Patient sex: M
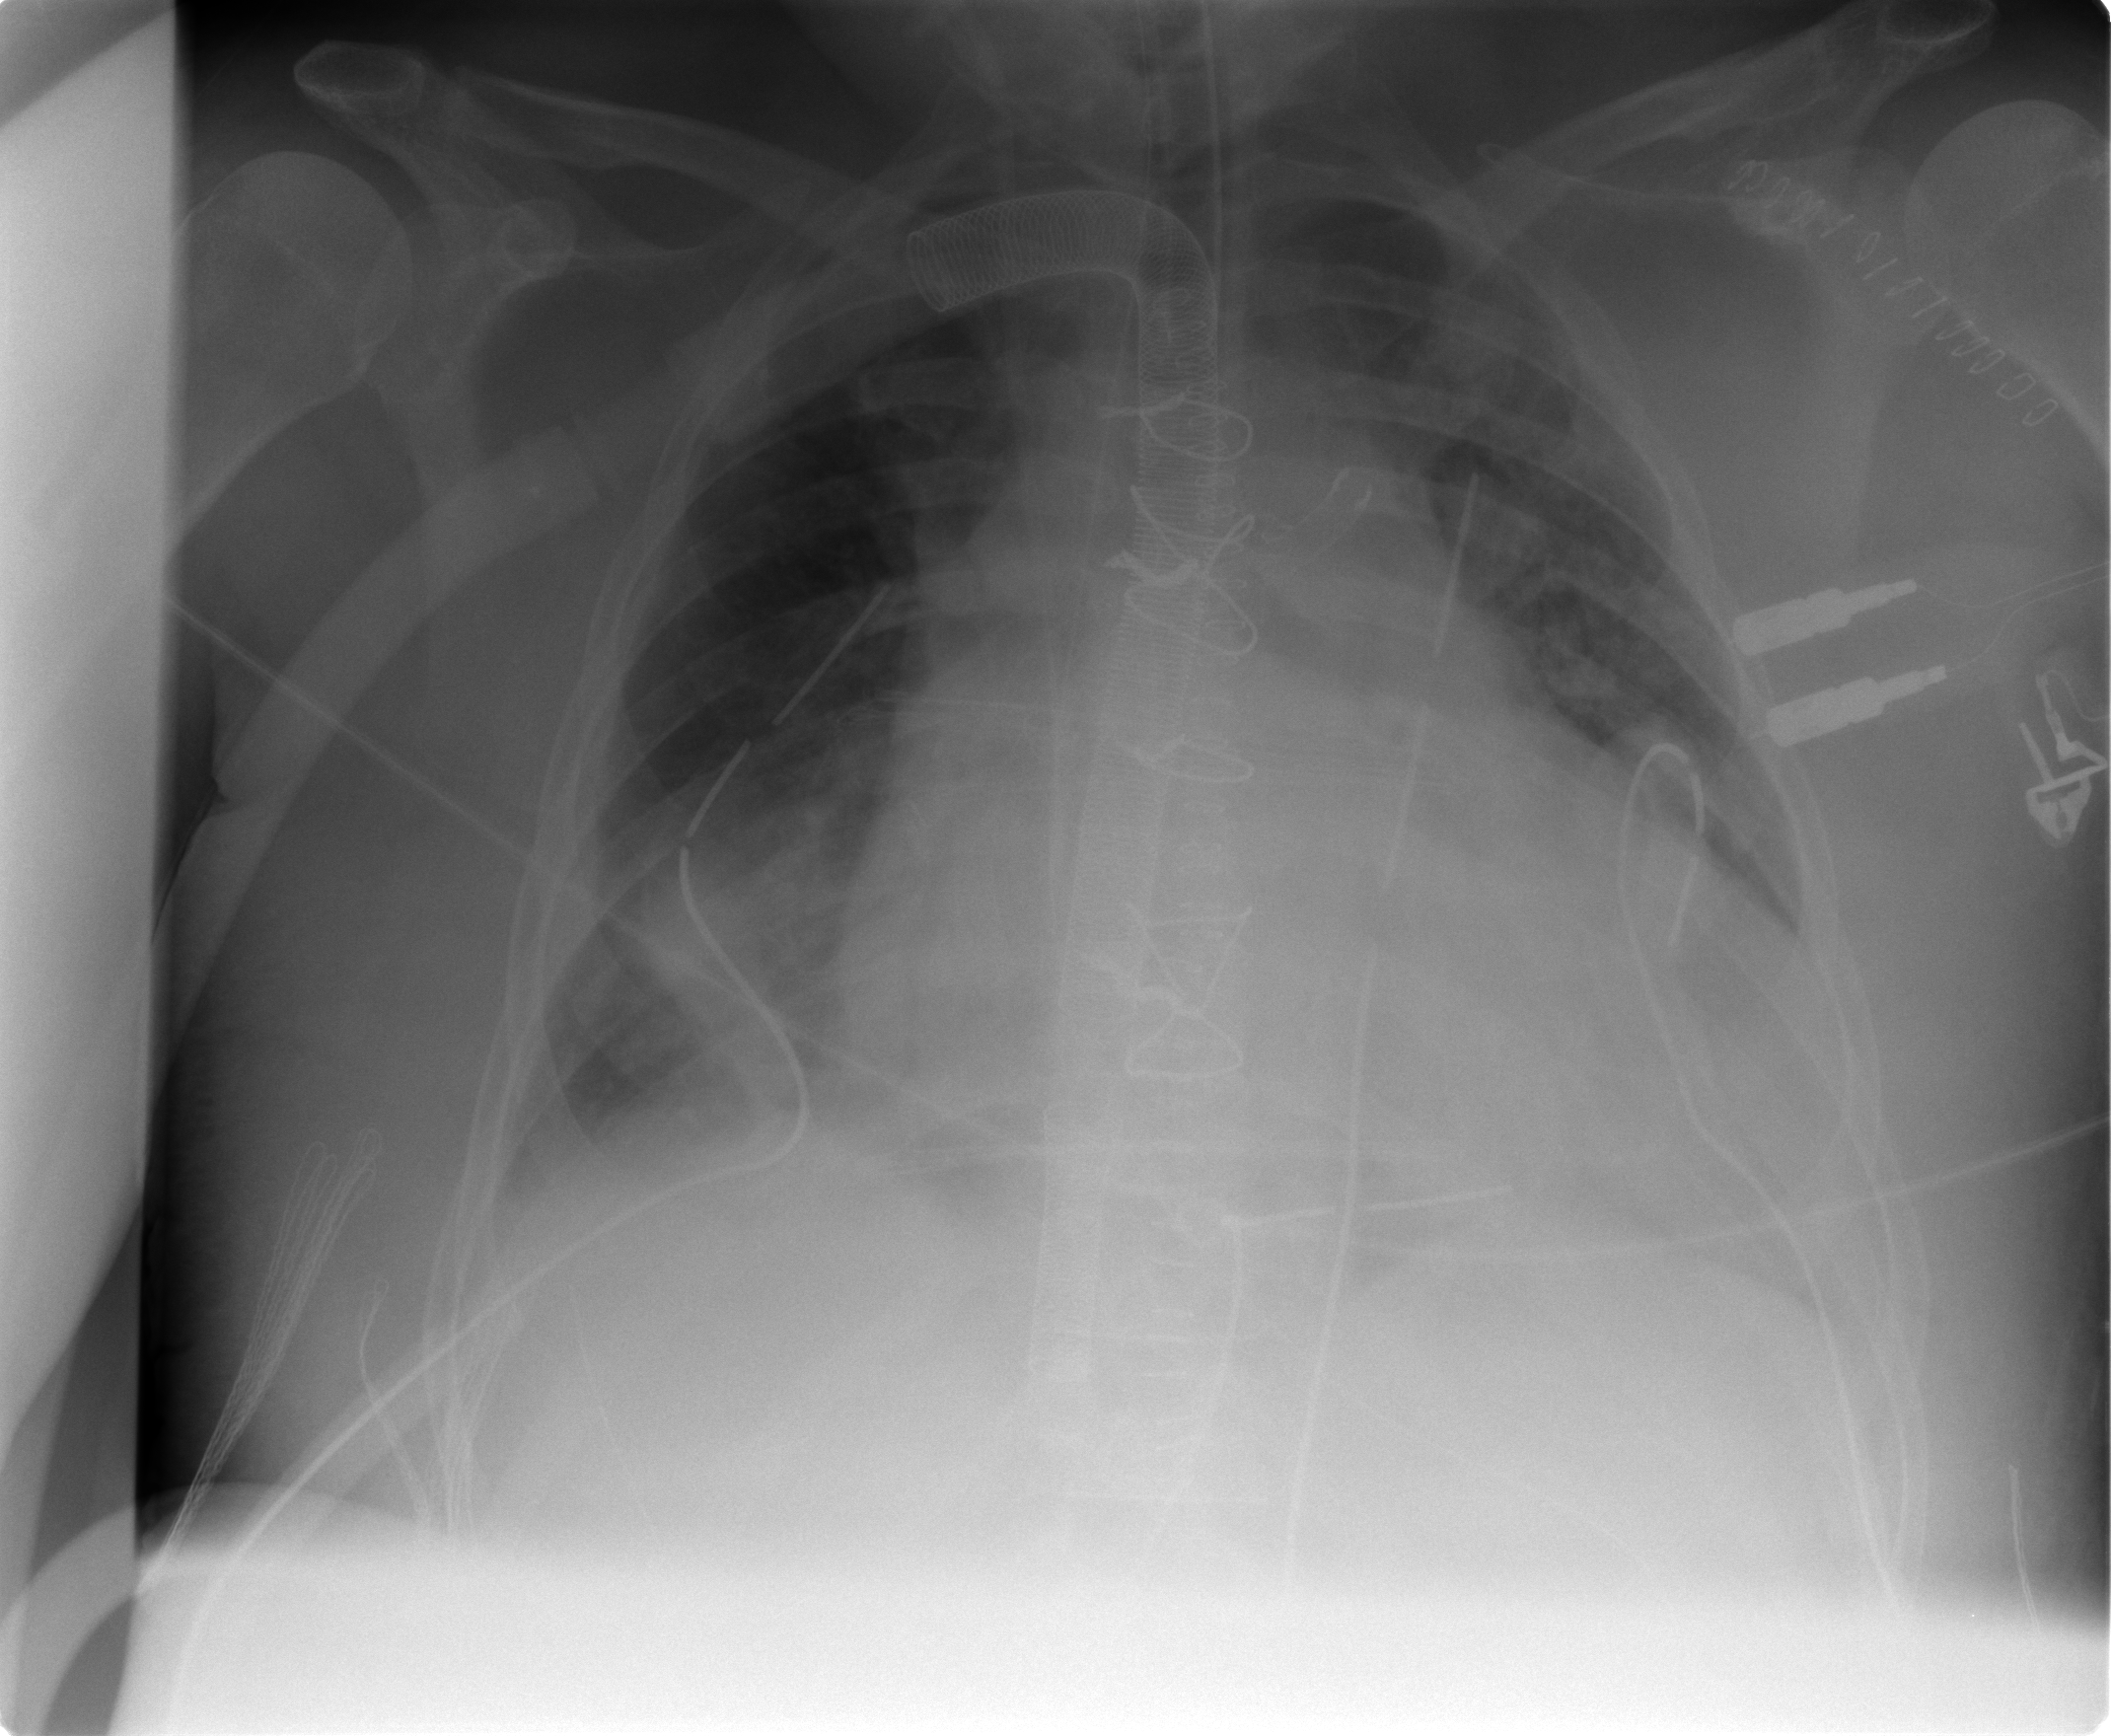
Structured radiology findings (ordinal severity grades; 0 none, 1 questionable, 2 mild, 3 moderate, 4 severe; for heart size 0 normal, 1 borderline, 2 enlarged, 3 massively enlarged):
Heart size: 3
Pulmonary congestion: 1
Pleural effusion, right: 0
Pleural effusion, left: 1
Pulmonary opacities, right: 1
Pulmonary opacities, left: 0
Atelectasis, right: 0
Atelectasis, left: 0